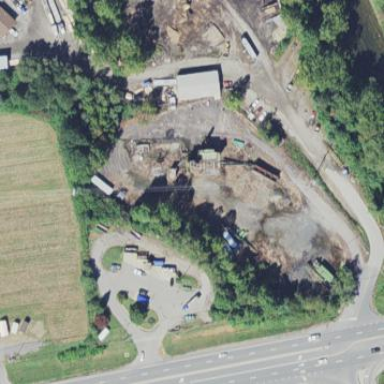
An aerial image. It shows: Recycling center for various types of waste.